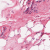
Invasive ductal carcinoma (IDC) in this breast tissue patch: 0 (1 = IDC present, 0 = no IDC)